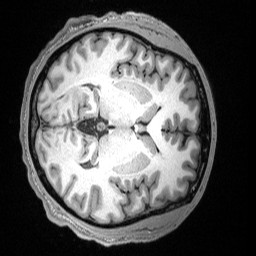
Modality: T1w
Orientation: axial
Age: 27
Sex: male